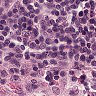
Metastatic tissue present: no